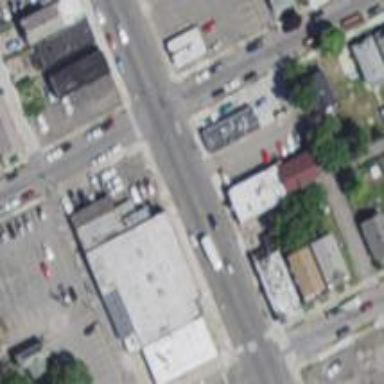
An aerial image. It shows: Building housing car shop.